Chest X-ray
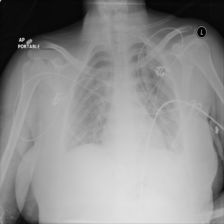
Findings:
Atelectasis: negative
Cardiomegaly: negative
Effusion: negative
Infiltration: negative
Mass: negative
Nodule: negative
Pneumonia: negative
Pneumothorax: negative
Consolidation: negative
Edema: negative
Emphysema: negative
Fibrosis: negative
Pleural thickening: negative
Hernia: negative